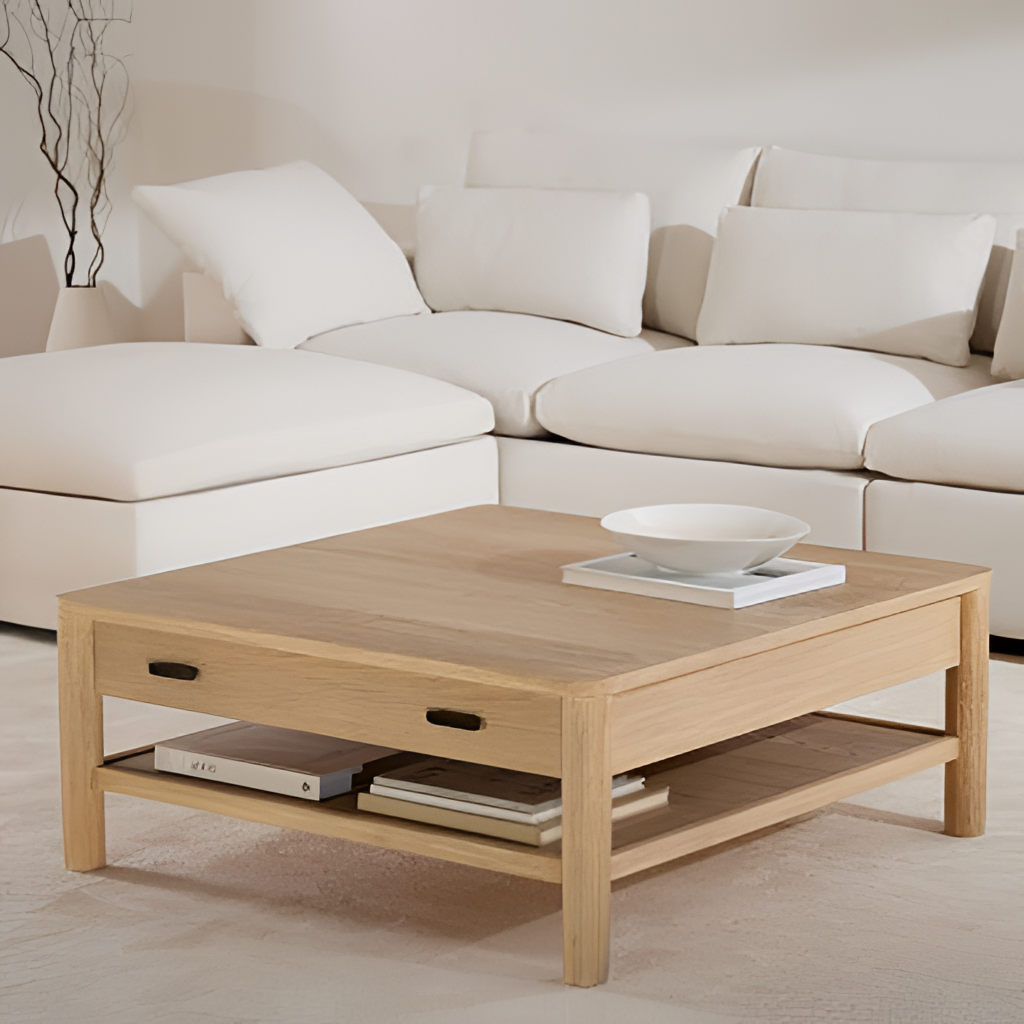
wood coffee table, living room, fabric flooring, with plush pattern, white paint wallpaper, with solid pattern, minimalist